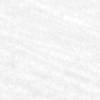
Label: change